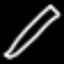
Label: pencil